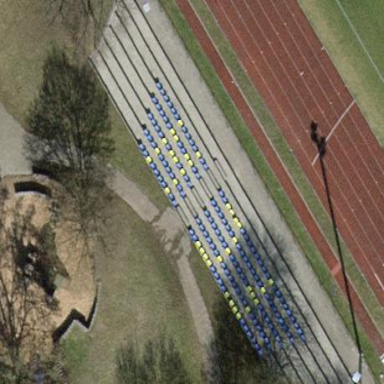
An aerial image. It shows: Bleachers on leisure land.